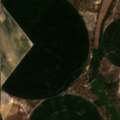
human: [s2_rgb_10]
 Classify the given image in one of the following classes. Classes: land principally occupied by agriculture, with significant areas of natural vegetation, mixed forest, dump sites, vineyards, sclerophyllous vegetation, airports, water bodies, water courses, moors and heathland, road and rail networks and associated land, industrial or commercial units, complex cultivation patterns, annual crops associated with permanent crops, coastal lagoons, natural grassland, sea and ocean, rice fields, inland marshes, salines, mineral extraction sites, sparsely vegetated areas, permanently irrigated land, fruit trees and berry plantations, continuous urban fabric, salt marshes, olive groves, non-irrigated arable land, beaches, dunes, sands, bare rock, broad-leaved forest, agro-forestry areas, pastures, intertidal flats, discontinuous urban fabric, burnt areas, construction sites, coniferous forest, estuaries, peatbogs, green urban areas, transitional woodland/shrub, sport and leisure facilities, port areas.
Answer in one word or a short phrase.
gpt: permanently irrigated land, vineyards, complex cultivation patterns, agro-forestry areas, transitional woodland/shrub